Field crop: maize
Growth stage: 2
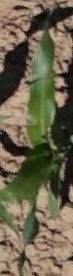
Species: maize